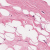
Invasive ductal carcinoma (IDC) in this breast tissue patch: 0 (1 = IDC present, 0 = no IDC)